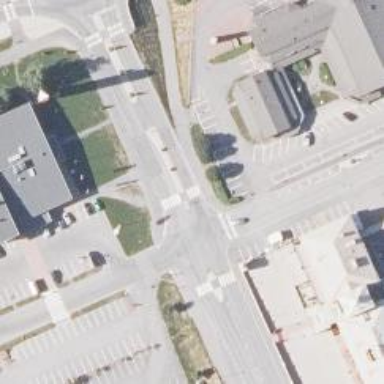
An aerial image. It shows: Crossing on the road.